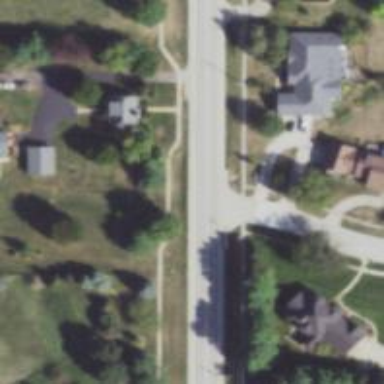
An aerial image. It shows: Marked crossing on the road.